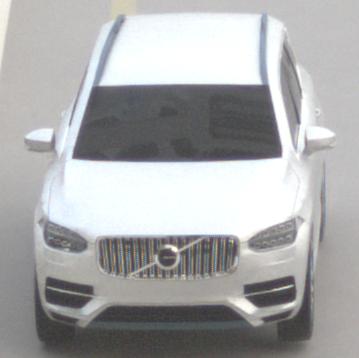
Make: Volvo
Model: XC90 B5
Detailed model: XC90 (L)
Model produced from: 2019/08
Model produced until: 2020/04
Doors: 5
Color: white
Road condition: dry road
Daytime: morning or afternoon
Contrast: low contrast